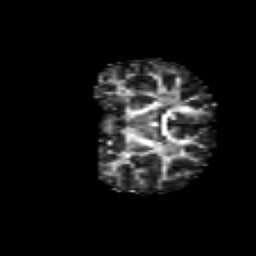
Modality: FA
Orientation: coronal
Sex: female
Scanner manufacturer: siemens
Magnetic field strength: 3 T
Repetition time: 5 s
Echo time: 0.071 s